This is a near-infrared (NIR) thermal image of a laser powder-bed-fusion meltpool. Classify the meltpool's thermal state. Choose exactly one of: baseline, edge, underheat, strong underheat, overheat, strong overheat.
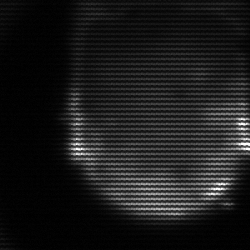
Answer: edge